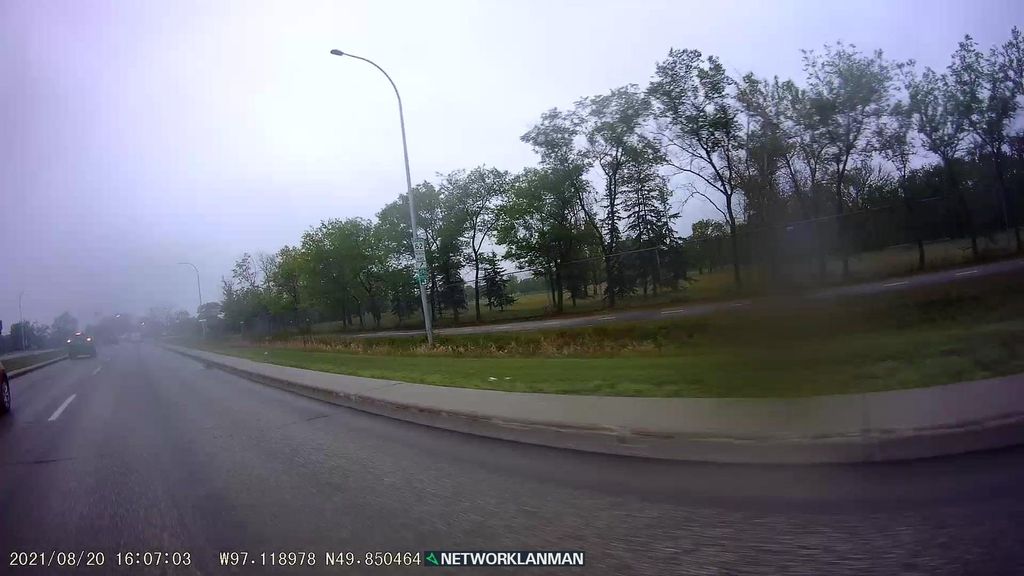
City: winnipeg